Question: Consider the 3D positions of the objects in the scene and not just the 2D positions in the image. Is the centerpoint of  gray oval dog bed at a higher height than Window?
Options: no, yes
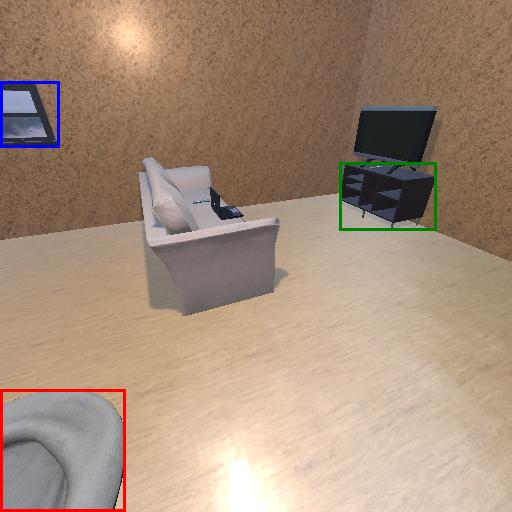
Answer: no